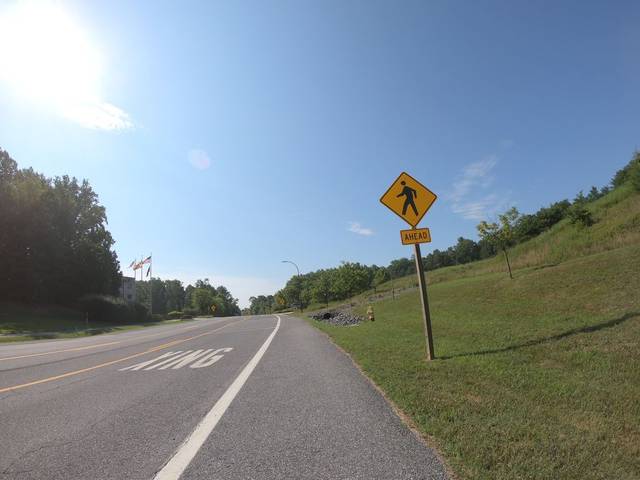
Region: United States
Coordinates: 39.189, -76.7